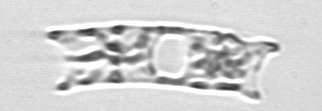
Label: Eucampia